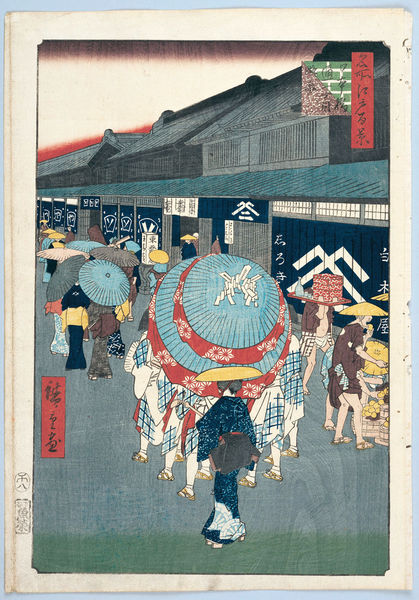
Titel: 100 berühmte Ansichten von Edo
Künstler: Utagawa Hiroshige
Schlagwörter: blau, himmel, weiß, frauen, grün, menschen, blumen, frau, grau, hut, strasse, zeichen, blüten, rot, schirm, häuser, japan, schrift, fahnen, dächer, läden, werbung, strohhut, schriftzeichen, karos, schirme, china, schirft, kimono, asia, fremd, chine